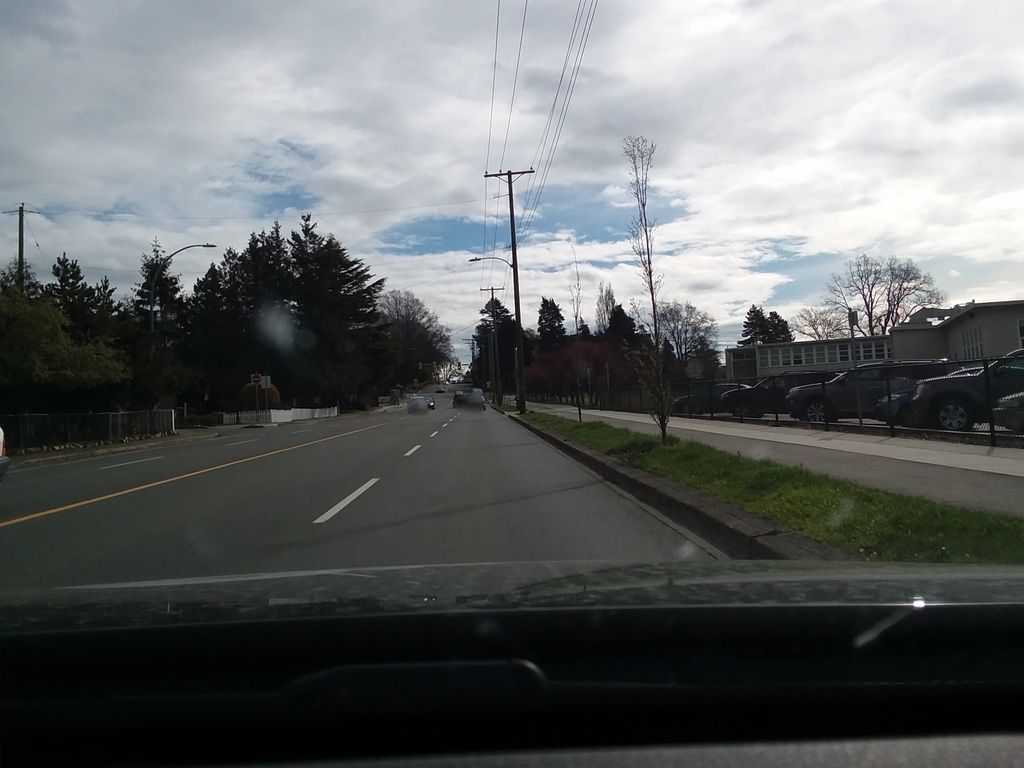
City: victoria